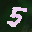
Label: 5